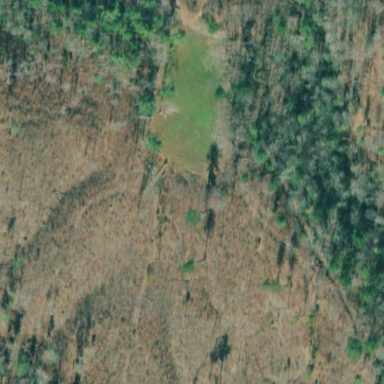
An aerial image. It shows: Wildlife opening within meadow area.